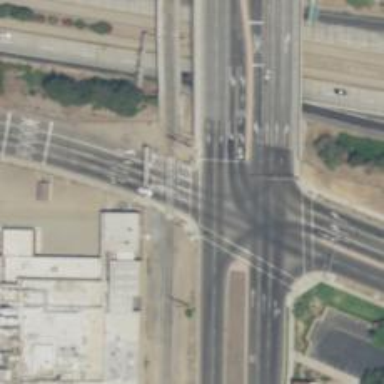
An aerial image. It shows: Crossing on the road with line markings.